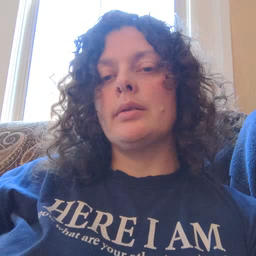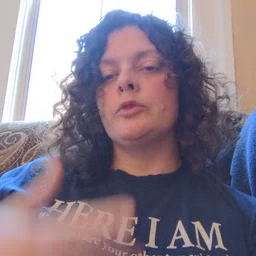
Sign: go